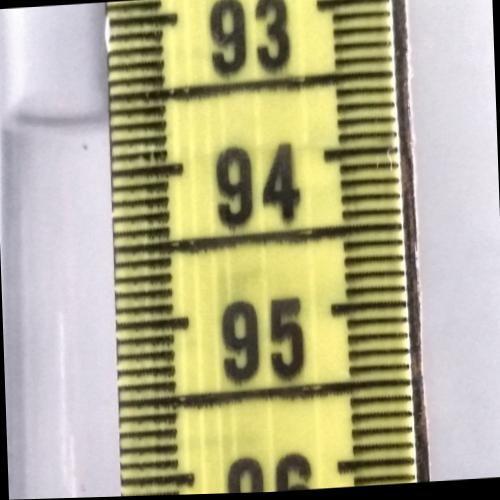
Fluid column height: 93.6 cm